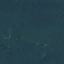
Land use / land cover: Forest